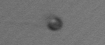
Label: nanoplankton_mix